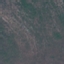
Land use / land cover class: HerbaceousVegetation